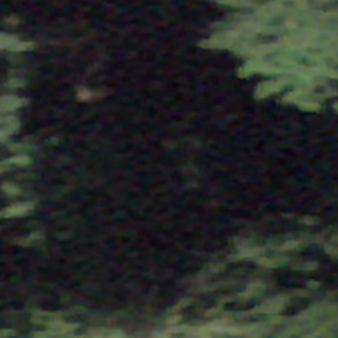
Label: other